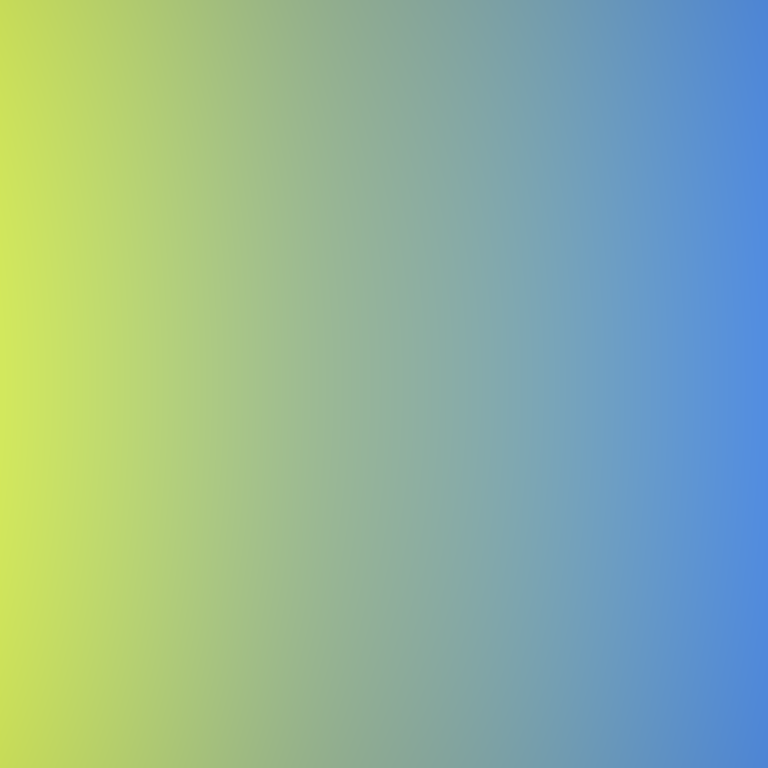
Abstract light effect, smooth gradient from soft yellow to cool blue, calm atmosphere, diffuse light, no room, no furniture, no objects.